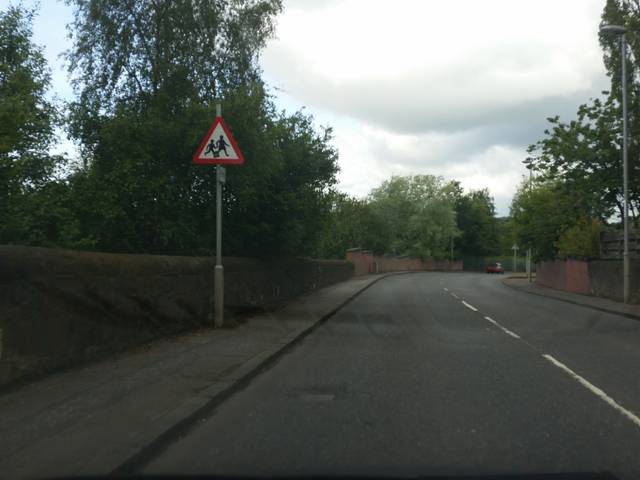
Region: United Kingdom
Coordinates: 55.868, -4.031